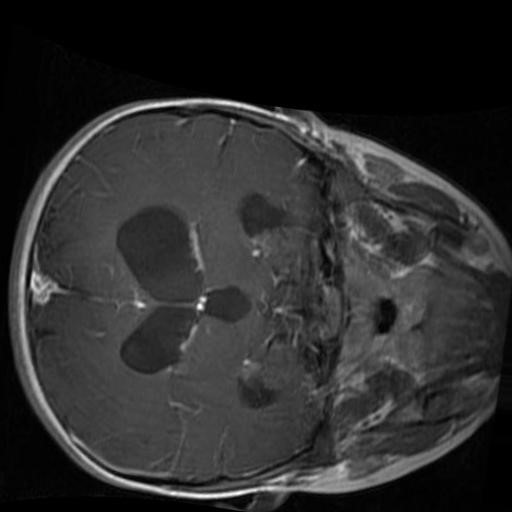
Label: brain_glioma